Question: I want to create a page like this:

My idea for bottom place is using monotouhc.Dialog by 'viewElement'. But the question is this:
Is using monotouch for this the best way? or using 'tableview' with 'datasource' is better?
And if we should use 'monotouch.dialog' how we can add this as a part of a 'viewcontroller'?
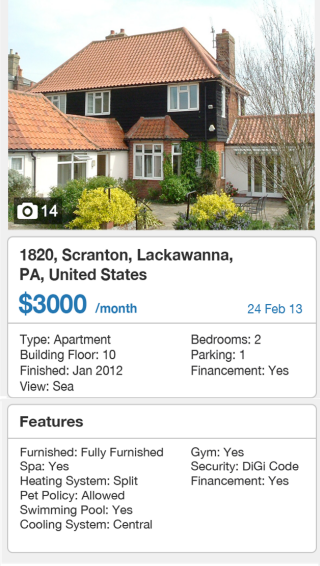
Answer: You can do it either way.
I would personally create a set of custom elements: one for rendering the image, one for rendering the first bit of information, one for the second bit of information.
Then I would create the UI like this:
'''
new RootElement ("House"){
new Section (){
new HouseImageViewElement (house_id),
},
new Section () {
new OverviewElement (house_id);
},
new Section () {
new DetailedElement (house_id);
}
'''
In turn those elements should be built on top of reusable UIViews (see my blog post on patterns for UITableViewCells: <URL>
Which has the advantage that you can later use those elements elsewhere (for example to display houses in a list). It also lets you split the management of the layout in different parts of the code.
But you can also create an entire view that does that, and then host the view with a UIViewElement in MonoTouch.Dialog, or use it manually in a UITableView, or just display it manually.